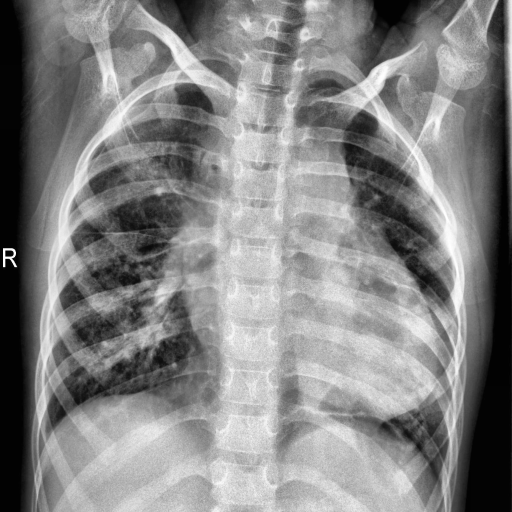
Finding: PNEUMONIA